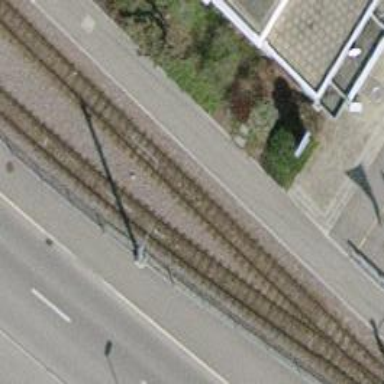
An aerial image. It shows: Narrow-gauge railway track electrified by contact line.